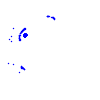
Particle: pion